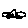
Label: car